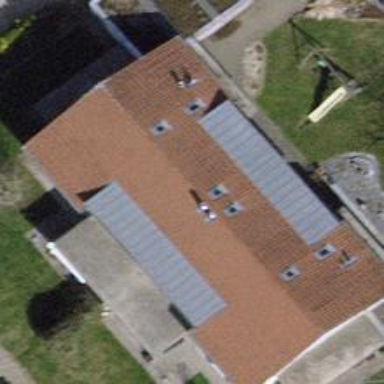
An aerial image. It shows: Terrace building.